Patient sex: M
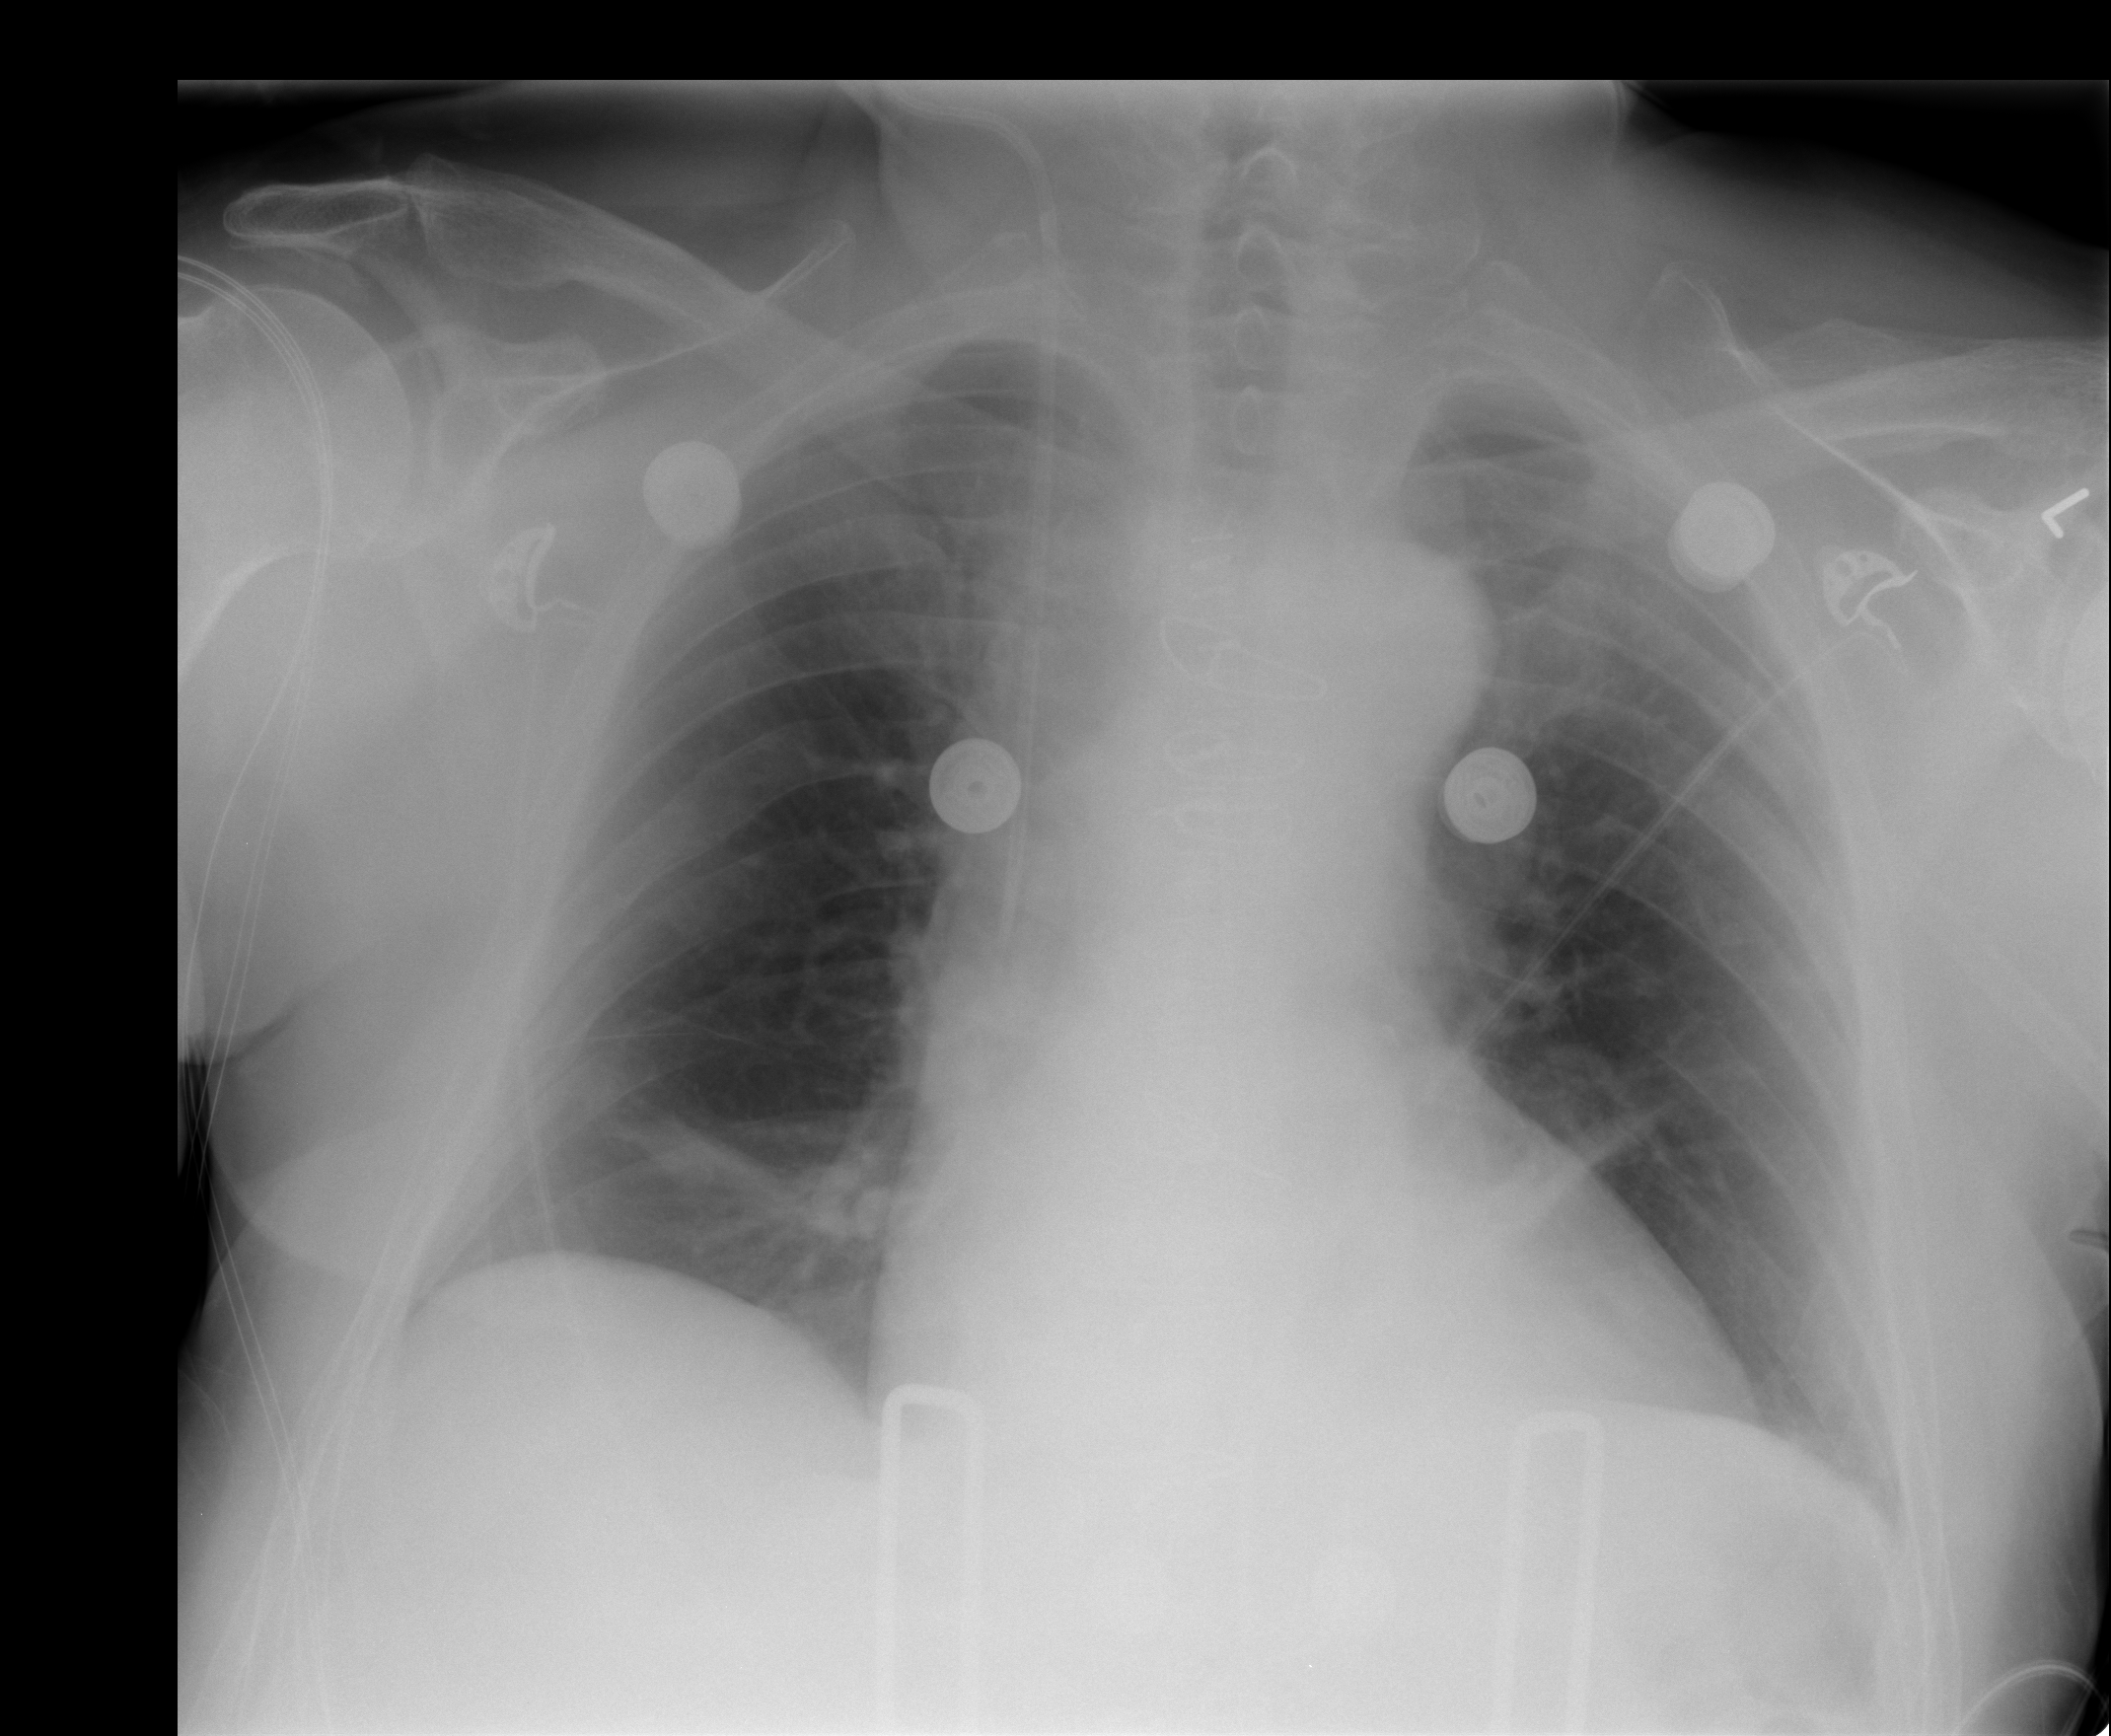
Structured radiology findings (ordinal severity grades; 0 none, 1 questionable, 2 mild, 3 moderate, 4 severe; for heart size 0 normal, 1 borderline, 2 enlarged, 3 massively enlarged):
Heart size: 1
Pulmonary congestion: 0
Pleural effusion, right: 0
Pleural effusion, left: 0
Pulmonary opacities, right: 0
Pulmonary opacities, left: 0
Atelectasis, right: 2
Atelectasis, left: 2